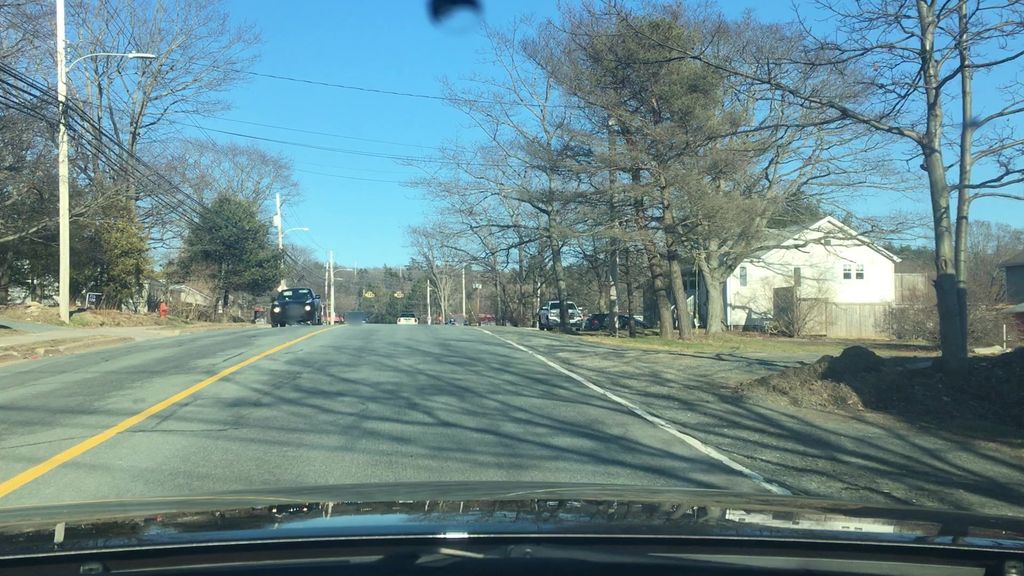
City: halifax